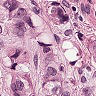
Metastatic tissue present: yes